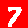
Digit: 7